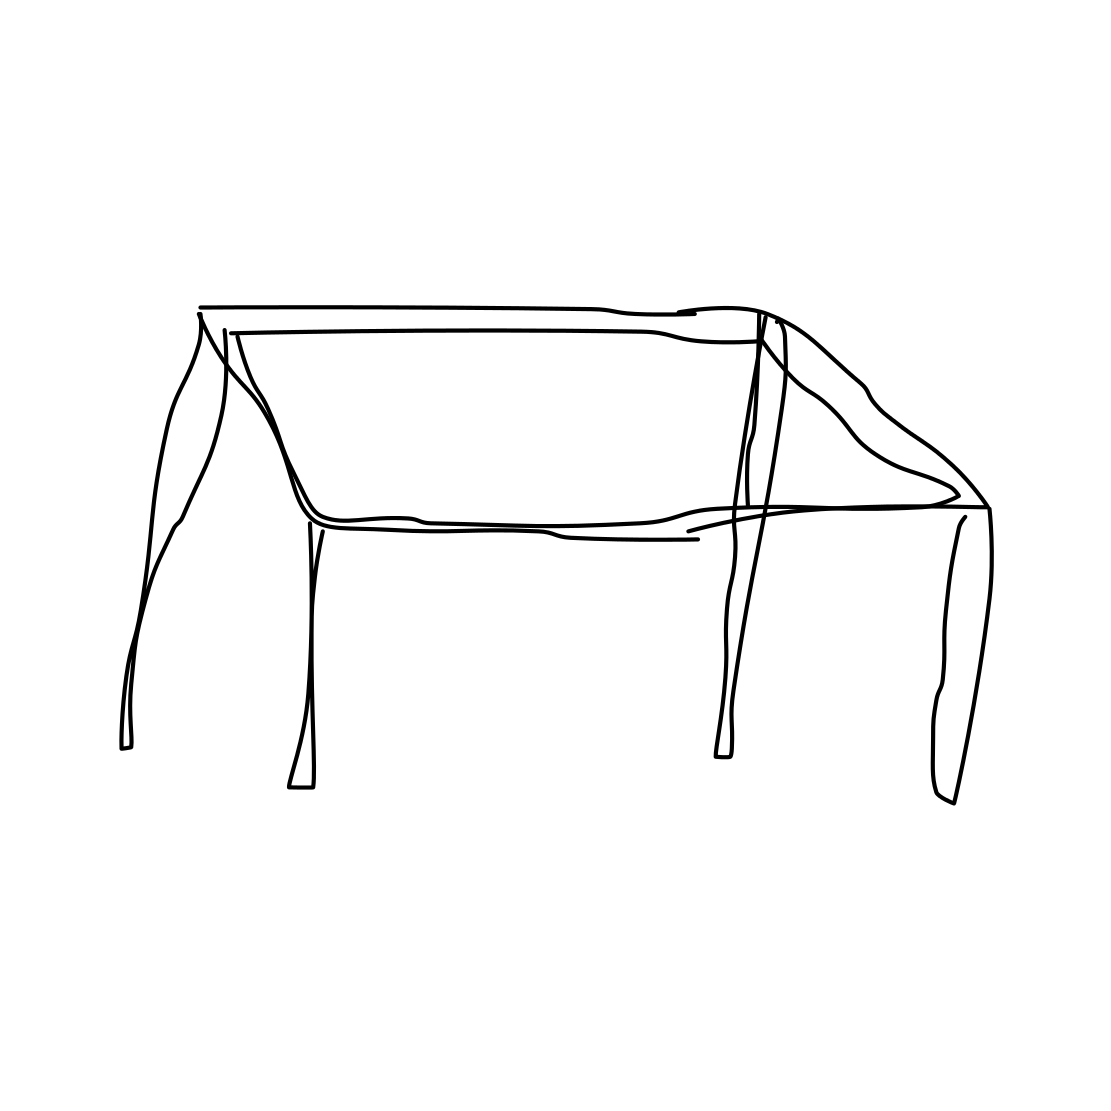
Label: bench